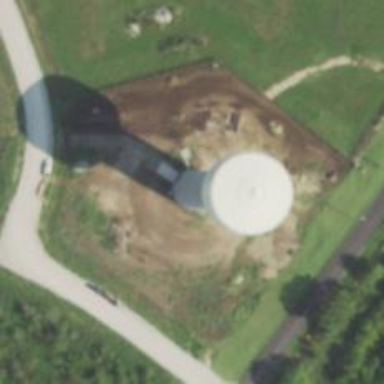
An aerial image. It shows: Water tower that is man-made.